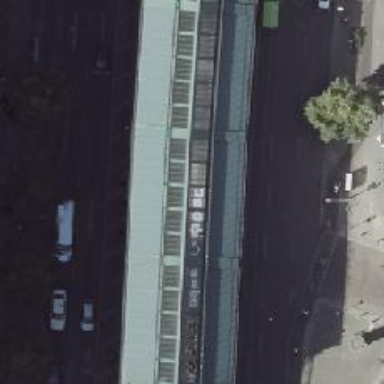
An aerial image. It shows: Subway station for public transport at railway station.